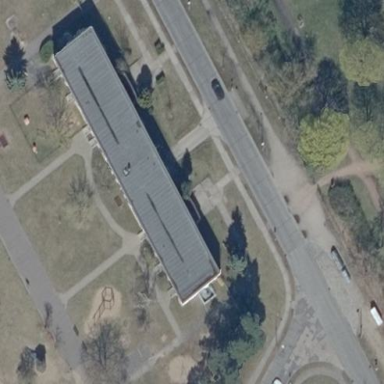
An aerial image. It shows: Kindergarten building.